Field crop: tomato
Growth stage: 2
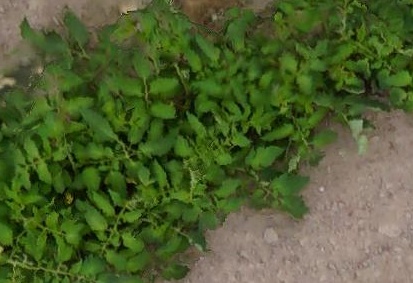
Species: tomato